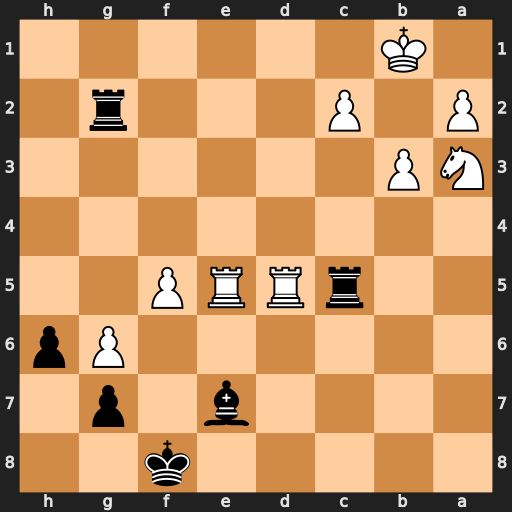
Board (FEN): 5k2/4b1p1/6Pp/2rRRP2/8/NP6/P1P3r1/1K6
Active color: b
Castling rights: -
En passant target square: -
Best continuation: Rxd5 Rxd5 Bxa3